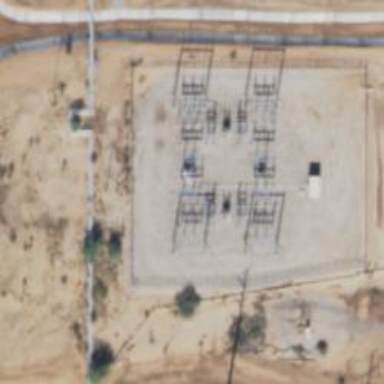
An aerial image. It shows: Switch for power supply.